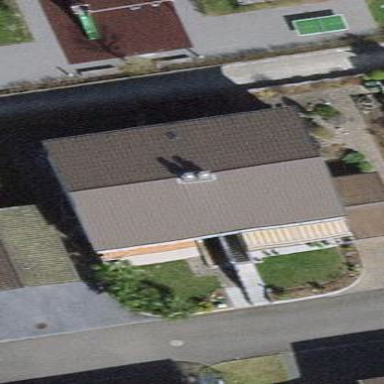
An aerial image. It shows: Simple and straightforward house.